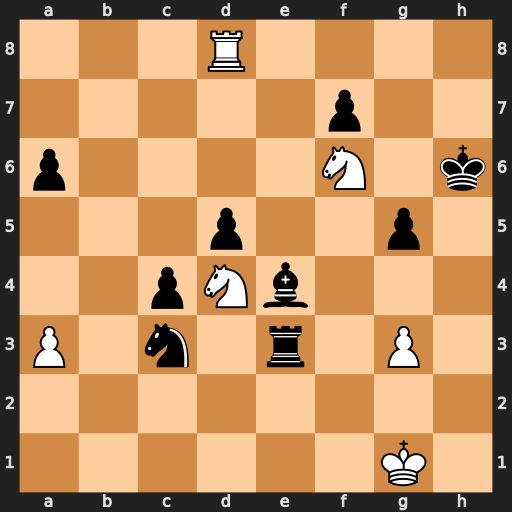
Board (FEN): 3R4/5p2/p4N1k/3p2p1/2pNb3/P1n1r1P1/8/6K1
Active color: w
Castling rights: -
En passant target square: -
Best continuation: Ng4+ Kg7 Nxe3